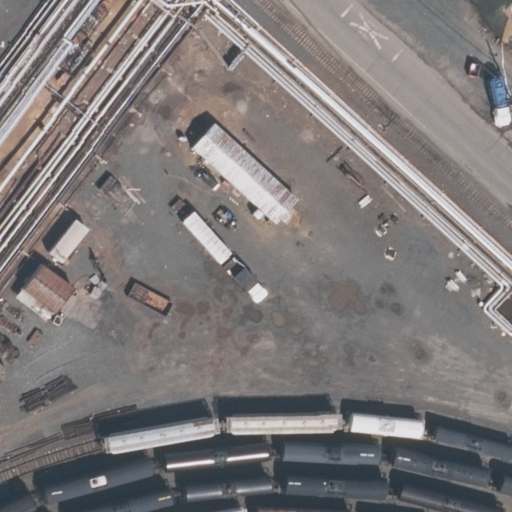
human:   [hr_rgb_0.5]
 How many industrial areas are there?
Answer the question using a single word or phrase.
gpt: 1

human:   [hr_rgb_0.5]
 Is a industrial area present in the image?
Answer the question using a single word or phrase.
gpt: yes

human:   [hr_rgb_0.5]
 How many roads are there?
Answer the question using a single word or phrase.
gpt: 1

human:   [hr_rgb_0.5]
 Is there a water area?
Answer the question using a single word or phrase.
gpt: yes

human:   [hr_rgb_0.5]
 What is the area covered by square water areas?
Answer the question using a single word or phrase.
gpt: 0m2

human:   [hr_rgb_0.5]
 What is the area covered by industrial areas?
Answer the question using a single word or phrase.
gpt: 10583m2

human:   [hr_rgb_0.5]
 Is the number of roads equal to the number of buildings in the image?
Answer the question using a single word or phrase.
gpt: no

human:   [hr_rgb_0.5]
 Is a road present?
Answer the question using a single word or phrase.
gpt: yes

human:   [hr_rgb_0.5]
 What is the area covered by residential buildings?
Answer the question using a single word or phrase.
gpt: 0m2

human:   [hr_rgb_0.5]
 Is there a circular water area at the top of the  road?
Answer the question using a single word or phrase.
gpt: no

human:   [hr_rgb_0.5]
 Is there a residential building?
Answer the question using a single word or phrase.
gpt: no

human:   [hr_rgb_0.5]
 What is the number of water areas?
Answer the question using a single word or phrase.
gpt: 1

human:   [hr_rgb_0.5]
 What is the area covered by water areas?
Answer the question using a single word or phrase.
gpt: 43m2

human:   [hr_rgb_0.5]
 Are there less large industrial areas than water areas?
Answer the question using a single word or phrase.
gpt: no

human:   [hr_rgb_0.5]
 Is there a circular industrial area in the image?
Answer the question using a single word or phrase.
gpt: no

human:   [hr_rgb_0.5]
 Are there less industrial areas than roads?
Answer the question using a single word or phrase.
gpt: no

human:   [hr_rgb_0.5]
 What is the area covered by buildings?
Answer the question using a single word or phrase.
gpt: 0m2

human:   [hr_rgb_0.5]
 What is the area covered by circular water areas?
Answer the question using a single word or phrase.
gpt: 0m2

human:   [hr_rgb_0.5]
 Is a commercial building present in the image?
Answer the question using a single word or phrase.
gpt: no

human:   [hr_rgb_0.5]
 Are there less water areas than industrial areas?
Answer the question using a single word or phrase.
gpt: no

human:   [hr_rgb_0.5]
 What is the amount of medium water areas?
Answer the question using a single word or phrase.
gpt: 0

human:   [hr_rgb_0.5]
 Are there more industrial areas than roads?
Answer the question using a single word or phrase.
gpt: no

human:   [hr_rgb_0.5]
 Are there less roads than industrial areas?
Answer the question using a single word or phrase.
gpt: no

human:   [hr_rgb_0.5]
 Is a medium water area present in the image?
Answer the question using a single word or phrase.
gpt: no

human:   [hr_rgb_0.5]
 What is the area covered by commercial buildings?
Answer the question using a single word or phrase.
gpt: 0m2

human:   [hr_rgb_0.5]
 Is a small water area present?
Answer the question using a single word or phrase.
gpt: yes

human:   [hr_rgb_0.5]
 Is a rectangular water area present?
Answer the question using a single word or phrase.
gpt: yes

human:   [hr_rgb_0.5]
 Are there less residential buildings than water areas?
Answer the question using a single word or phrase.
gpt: yes

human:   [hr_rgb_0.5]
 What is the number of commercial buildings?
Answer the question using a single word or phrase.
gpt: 0

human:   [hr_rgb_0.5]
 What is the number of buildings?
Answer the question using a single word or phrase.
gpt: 0

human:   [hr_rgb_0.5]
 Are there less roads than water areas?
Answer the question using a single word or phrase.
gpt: no

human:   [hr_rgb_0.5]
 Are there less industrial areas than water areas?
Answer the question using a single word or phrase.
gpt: no

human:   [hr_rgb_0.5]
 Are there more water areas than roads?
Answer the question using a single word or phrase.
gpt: no

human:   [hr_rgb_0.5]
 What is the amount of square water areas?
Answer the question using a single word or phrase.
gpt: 0

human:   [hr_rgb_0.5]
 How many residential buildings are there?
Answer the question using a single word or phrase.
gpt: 0

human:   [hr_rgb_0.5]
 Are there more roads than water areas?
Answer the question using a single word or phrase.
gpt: no

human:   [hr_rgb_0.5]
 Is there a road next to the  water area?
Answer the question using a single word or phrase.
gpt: yes

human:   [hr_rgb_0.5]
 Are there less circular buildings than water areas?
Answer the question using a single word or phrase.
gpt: yes

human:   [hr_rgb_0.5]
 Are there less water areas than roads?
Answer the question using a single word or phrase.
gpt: no

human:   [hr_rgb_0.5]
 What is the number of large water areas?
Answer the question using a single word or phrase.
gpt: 0

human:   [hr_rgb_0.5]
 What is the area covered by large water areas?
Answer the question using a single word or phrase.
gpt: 0m2

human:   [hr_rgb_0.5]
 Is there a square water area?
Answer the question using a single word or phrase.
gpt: no

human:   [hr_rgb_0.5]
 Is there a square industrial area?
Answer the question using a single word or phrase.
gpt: no

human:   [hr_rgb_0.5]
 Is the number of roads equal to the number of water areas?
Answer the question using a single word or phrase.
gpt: yes

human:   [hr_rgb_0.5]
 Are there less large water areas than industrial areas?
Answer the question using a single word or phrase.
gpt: yes

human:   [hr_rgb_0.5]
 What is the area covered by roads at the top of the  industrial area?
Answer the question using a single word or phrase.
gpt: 0m2

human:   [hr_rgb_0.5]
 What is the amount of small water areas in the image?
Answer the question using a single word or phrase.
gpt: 1

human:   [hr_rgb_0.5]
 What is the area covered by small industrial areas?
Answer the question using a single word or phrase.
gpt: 0m2

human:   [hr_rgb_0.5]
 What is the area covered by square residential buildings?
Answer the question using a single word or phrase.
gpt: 0m2

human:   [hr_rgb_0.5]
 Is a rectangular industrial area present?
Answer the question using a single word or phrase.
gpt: yes

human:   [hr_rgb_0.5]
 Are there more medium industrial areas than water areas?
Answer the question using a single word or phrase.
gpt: no

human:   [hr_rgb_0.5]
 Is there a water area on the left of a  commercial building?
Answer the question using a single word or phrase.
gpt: no

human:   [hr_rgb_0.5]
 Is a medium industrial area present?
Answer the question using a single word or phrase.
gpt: no

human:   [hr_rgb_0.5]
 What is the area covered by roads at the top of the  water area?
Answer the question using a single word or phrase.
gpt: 0m2

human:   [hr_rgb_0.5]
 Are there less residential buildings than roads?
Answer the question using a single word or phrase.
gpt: yes

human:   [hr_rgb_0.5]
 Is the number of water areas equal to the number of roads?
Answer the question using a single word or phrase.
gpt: yes

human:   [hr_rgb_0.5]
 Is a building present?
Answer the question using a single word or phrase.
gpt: no

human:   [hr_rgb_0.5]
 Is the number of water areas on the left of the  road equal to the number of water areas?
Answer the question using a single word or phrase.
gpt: no

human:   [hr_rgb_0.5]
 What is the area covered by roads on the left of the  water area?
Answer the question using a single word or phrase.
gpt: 0m2

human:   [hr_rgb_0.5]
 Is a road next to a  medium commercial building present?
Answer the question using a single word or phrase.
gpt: no

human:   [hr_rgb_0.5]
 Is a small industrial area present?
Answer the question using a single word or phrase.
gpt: no

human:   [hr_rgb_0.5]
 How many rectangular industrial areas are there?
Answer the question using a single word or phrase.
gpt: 1

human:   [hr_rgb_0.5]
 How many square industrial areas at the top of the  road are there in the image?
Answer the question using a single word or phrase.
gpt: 0

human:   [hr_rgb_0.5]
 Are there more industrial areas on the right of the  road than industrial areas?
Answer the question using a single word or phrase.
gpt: no